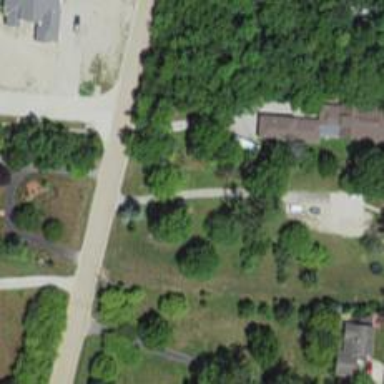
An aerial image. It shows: Driveway.